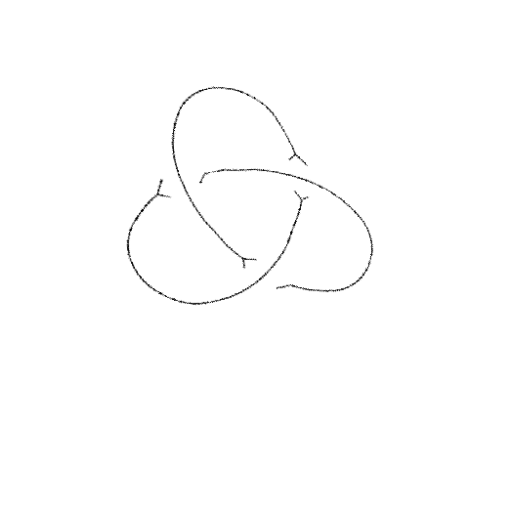
Crossing number: 3